Question: I need write query get countries where have max money order by profession. Main table is: 'used_money'
I have 3 tables: 'used_money', 'users', 'groups'
I cannot post image see here:

I need get result like this:
'''
Luxembourg Hacker 200
Albania Hacker 120
United States Boss 55
'''
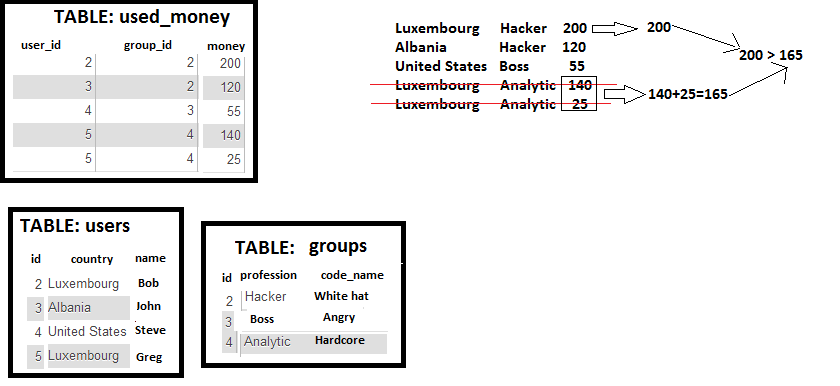
Answer: something like this?
# QUERY:
'''
SELECT country, profession, MAX(money) AS money
FROM
( SELECT u.country, g.profession, SUM(um.money) AS money
FROM user_money um
JOIN users u ON u.id = um.user_id
JOIN groups g ON g.id = um.group_id
GROUP BY g.profession, u.country
ORDER BY um.money DESC
) t
GROUP BY country
ORDER BY money DESC
'''
<URL>
# OUTPUT:
'''
+---------------+------------+-------+
| country | profession | money |
+---------------+------------+-------+
| Luxembourg | Hacker | 200 |
| Albania | Hacker | 120 |
| United States | Boss | 55 |
+---------------+------------+-------+
'''